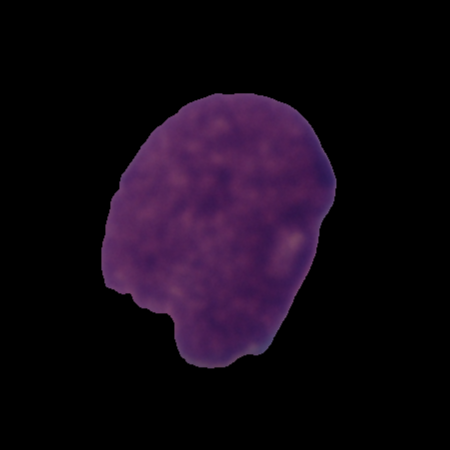
Label: cancer